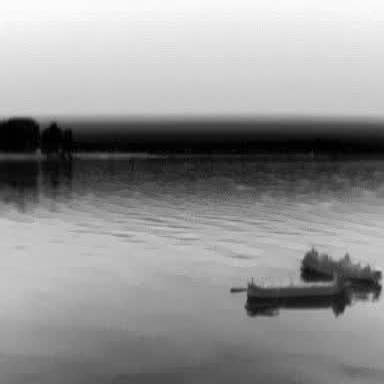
There are two objects shown in the infrared image, including a liner, and a container_ship.